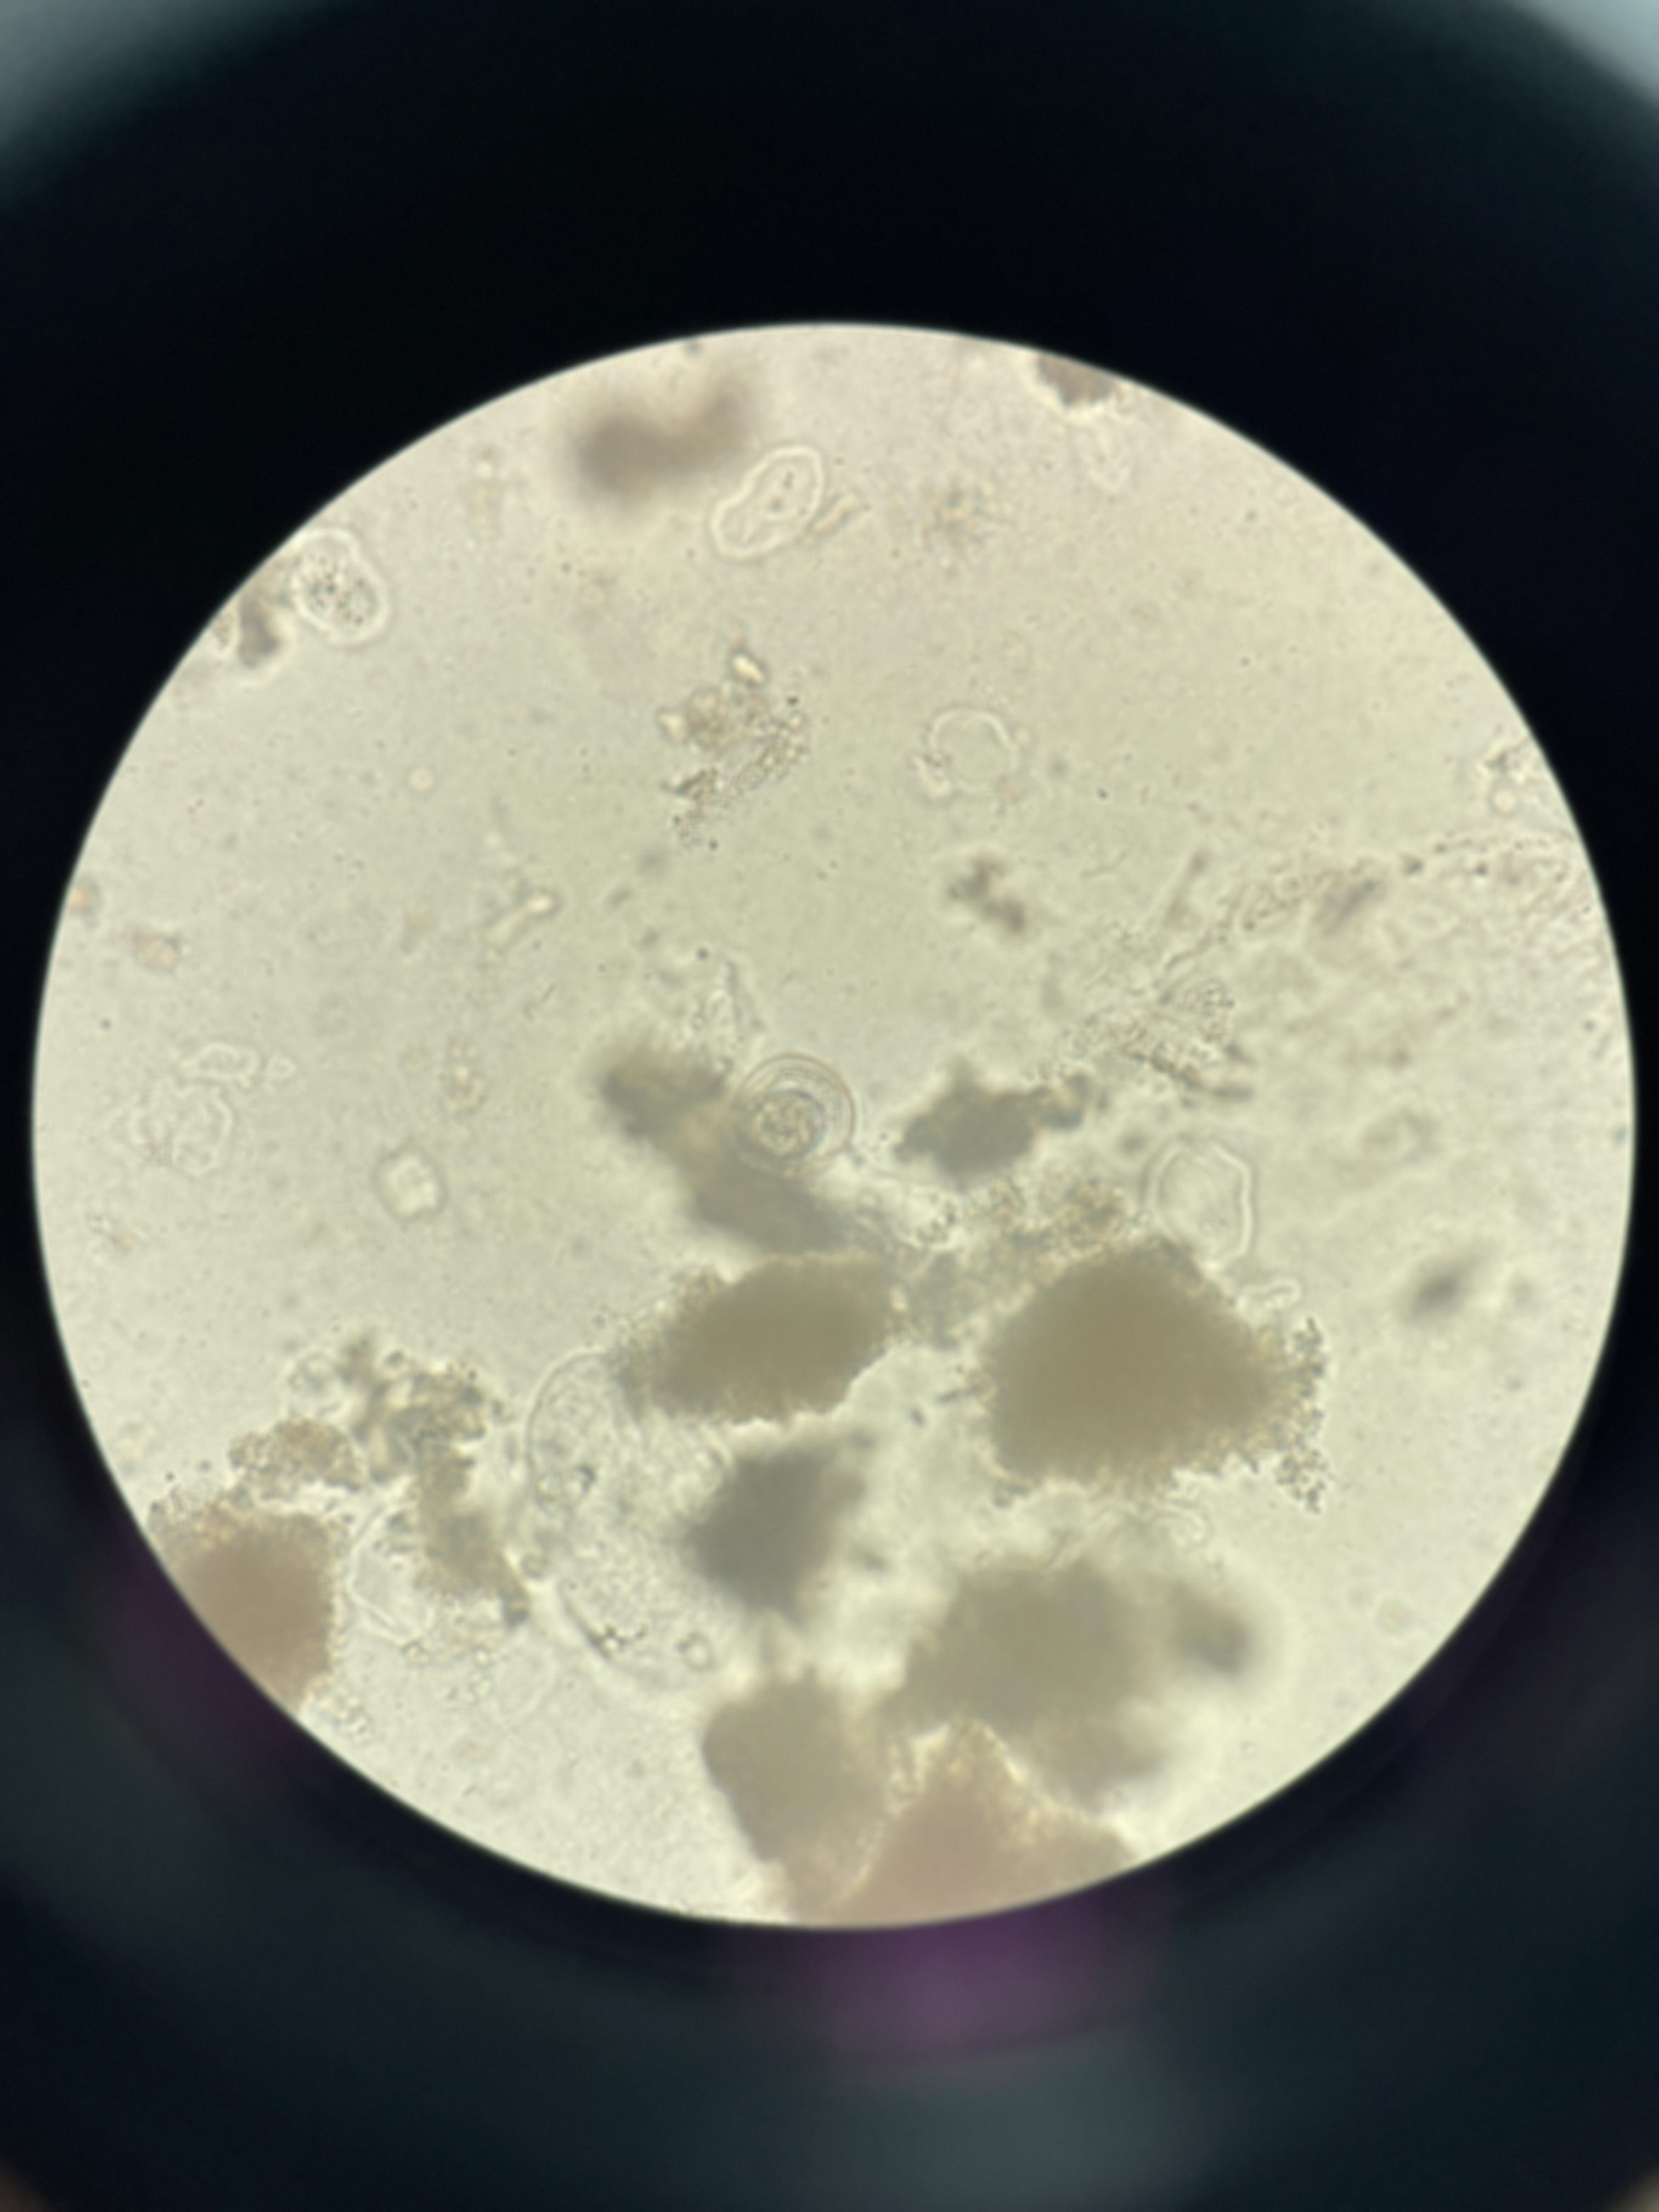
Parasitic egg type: Hymenolepis nana